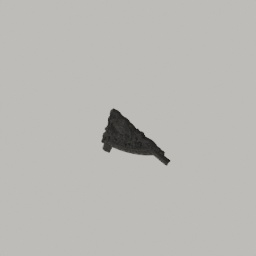
Label: decoration